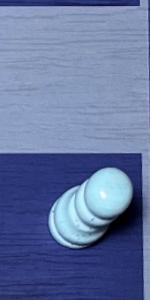
Label: Pawn_White